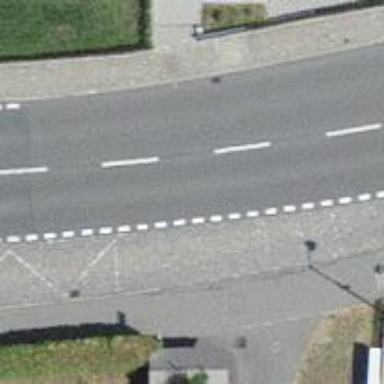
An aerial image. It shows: Primary highway with cycle track on the left.